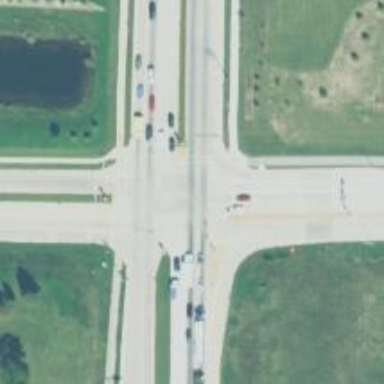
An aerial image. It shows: Crossing with transverse markings on the road.